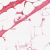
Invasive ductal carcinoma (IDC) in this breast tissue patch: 0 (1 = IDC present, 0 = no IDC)